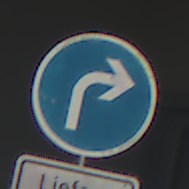
Verkehrszeichen: VorgeschriebeneFahrtrichtungRechts
Zusatzzeichen unten: BesondereFahrzeugeUndTransportgueter5
Umgebung: Outdoor, Urban
Tageszeit: MorningAfternoon
Wetter: Clear
Licht: Natural
Jahreszeit: NotSpecified
Kontrast: HighContrast